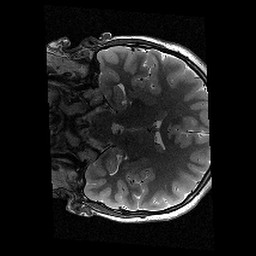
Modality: T2w
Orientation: coronal
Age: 12
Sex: male
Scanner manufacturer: siemens
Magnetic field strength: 3 T
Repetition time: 9.23 s
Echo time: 0.067 s